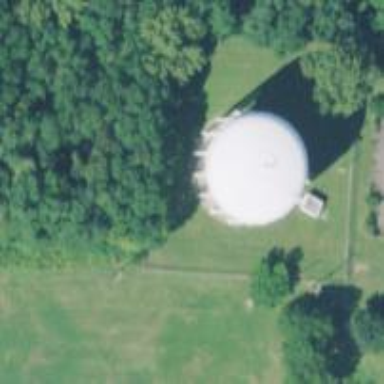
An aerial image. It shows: Water tower that is man-made.